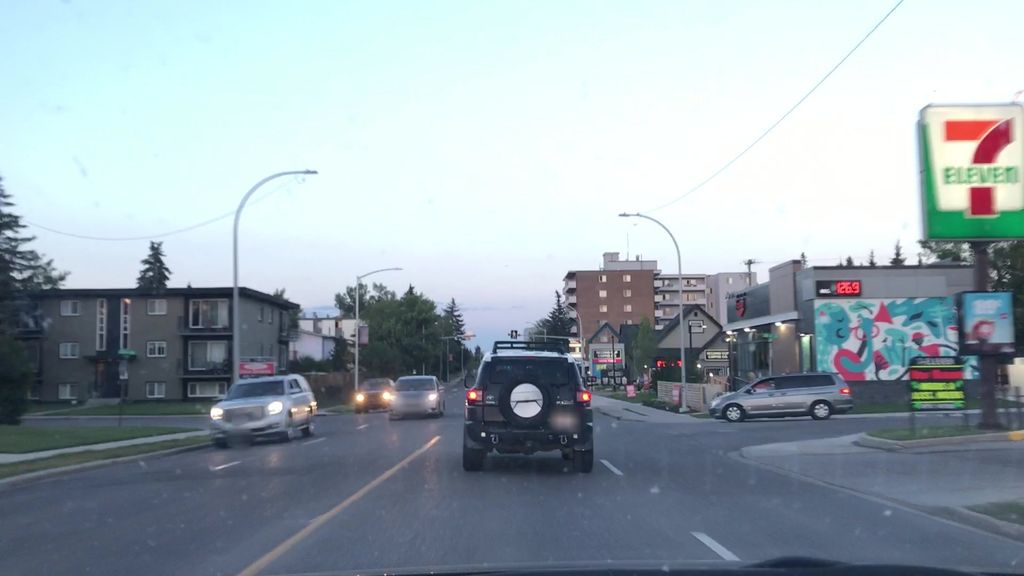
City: calgary